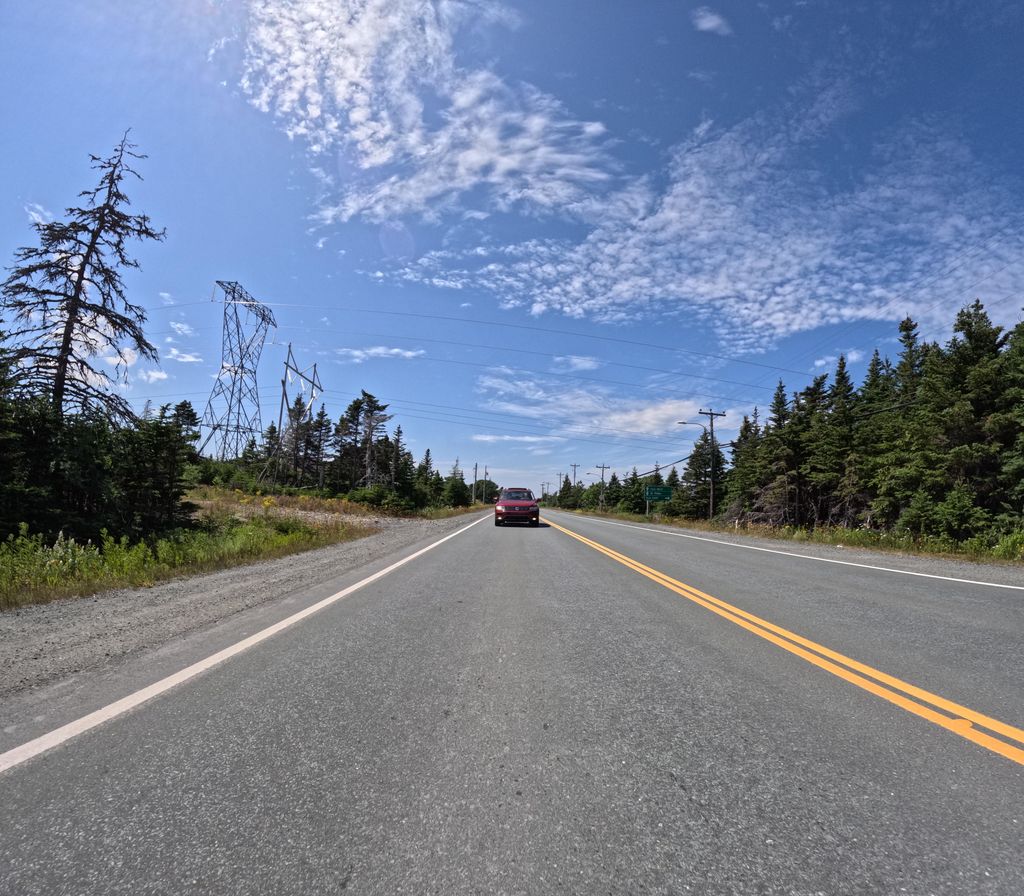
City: st_johns